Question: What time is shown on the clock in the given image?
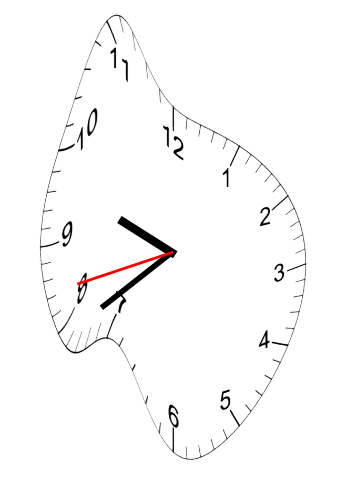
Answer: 09:38:42